Field crop: maize
Growth stage: 2
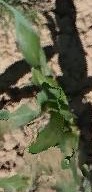
Species: maize